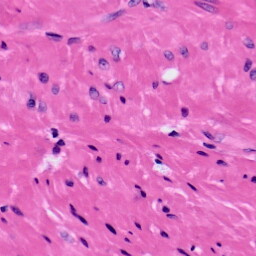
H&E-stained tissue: Prostate